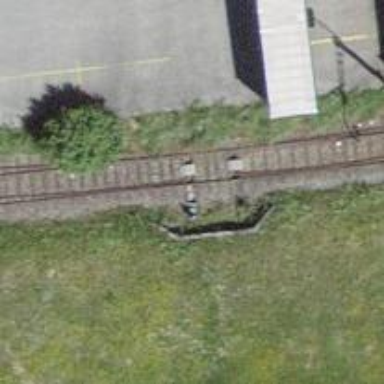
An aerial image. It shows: Railway switch.